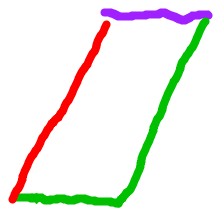
Shape: parallelogram